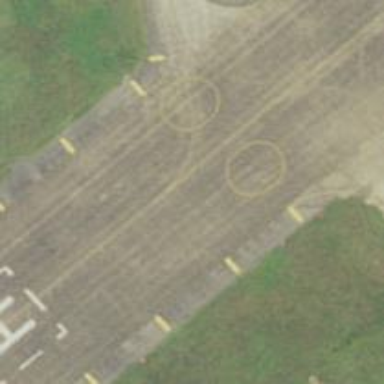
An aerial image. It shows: View of taxiway at the airport.